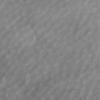
Label: not_dusty